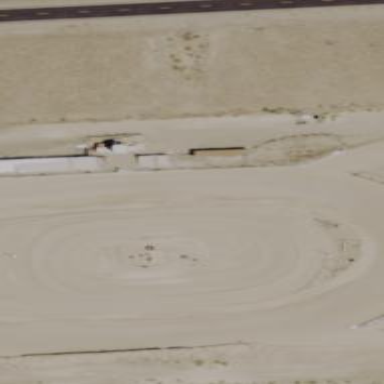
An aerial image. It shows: Unpaved raceway for motor sports.